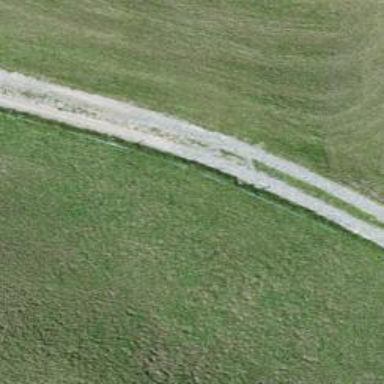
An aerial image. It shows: Unpaved service road.